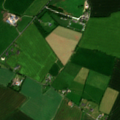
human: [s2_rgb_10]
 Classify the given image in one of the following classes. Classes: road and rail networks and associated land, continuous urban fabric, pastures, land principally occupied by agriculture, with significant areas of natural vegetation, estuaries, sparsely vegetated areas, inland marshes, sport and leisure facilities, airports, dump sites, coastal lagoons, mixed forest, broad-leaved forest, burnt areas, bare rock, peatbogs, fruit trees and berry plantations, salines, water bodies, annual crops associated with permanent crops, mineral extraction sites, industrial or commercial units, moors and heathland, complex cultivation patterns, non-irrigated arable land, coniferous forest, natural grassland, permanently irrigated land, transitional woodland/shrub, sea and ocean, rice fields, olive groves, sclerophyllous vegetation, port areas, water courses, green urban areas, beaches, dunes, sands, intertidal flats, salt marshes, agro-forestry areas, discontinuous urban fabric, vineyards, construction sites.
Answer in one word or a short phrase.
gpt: non-irrigated arable land, pastures